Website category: sports
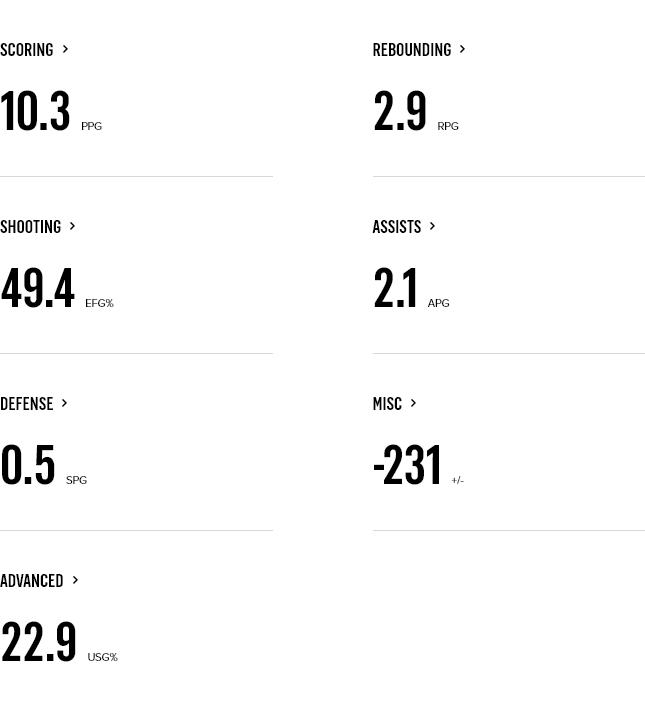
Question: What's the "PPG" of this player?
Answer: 10.3

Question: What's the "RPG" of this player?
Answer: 2.9

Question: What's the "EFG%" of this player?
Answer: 49.4

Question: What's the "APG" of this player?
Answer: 2.1

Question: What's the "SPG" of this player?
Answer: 0.5

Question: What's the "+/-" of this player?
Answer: -231

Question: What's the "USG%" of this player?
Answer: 22.9

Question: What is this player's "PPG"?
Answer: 10.3

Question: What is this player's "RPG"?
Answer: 2.9

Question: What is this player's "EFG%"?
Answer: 49.4

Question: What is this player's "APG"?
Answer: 2.1

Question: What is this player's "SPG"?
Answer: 0.5

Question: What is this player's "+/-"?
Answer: -231

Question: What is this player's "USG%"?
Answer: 22.9

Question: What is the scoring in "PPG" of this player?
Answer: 10.3

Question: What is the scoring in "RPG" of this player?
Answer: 2.9

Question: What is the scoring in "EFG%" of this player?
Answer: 49.4

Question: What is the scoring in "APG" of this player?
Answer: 2.1

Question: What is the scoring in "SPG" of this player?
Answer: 0.5

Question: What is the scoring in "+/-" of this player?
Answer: -231

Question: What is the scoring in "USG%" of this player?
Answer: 22.9

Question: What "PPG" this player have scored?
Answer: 10.3

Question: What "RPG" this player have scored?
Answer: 2.9

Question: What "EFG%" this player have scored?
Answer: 49.4

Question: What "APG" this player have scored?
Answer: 2.1

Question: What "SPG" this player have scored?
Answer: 0.5

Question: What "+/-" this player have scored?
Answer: -231

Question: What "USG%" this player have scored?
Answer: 22.9

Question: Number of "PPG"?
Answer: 10.3

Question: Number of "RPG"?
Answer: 2.9

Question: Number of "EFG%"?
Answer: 49.4

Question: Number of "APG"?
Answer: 2.1

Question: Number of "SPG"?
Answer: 0.5

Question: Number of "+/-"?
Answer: -231

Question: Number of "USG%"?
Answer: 22.9

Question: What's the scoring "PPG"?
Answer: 10.3

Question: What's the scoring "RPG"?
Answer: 2.9

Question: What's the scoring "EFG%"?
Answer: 49.4

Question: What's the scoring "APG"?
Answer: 2.1

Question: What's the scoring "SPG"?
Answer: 0.5

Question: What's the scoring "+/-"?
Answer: -231

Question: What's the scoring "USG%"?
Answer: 22.9